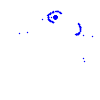
Particle: pion